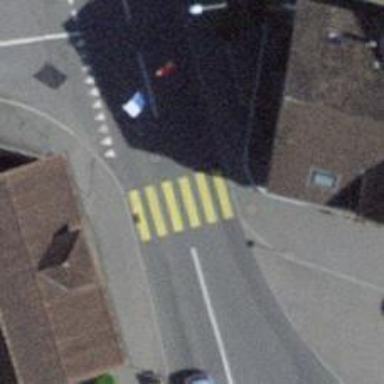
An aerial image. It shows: Uncontrolled zebra crossing on the road.